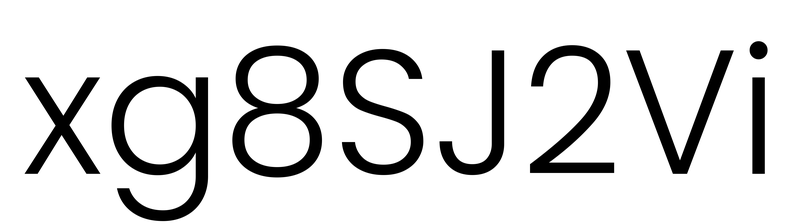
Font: Poppins-Light